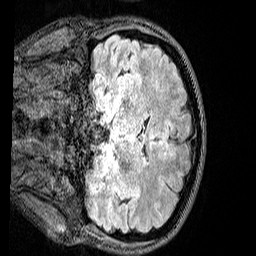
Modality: FLAIR
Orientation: coronal
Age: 23
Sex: female
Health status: healthy
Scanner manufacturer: siemens
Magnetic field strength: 3 T
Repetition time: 5 s
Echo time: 0.388 s